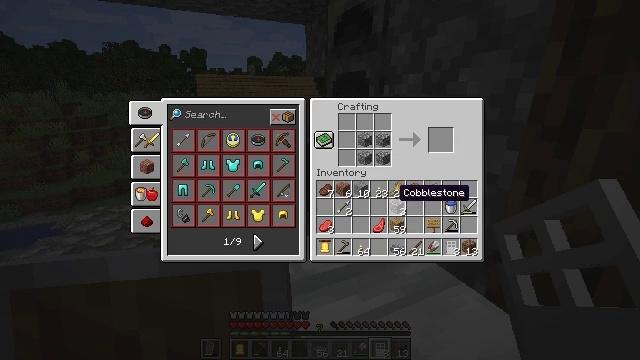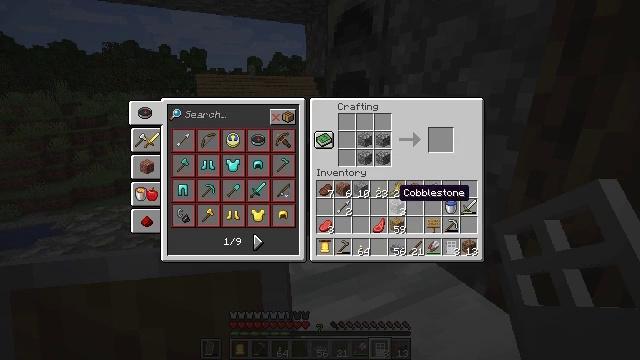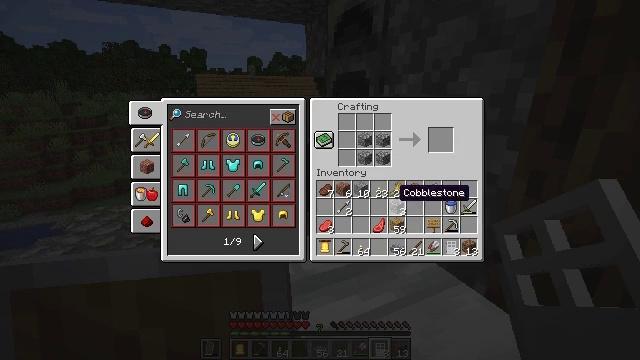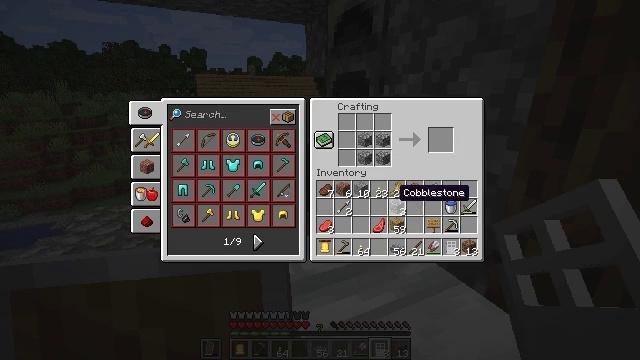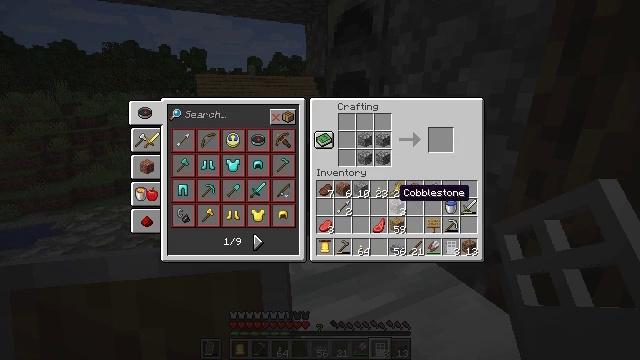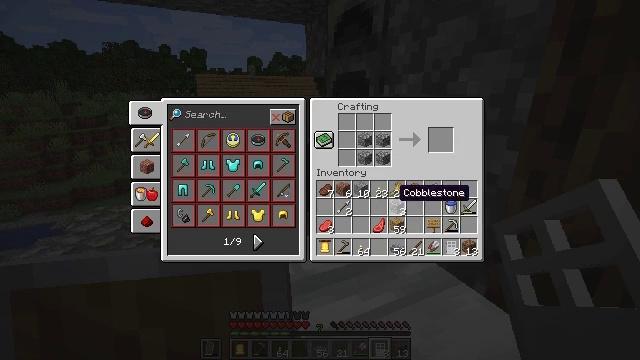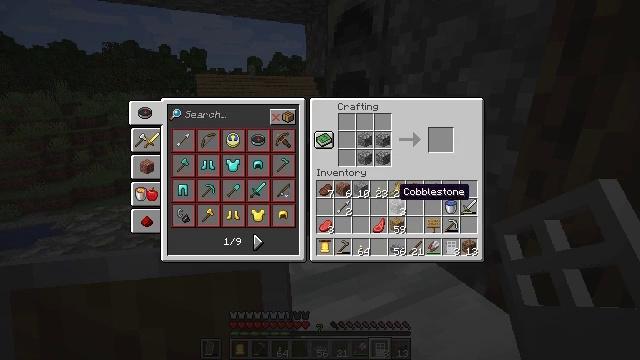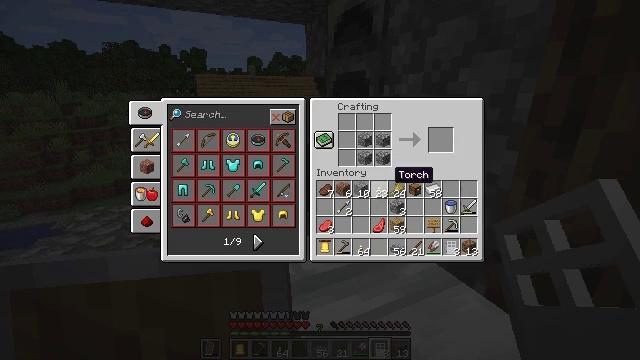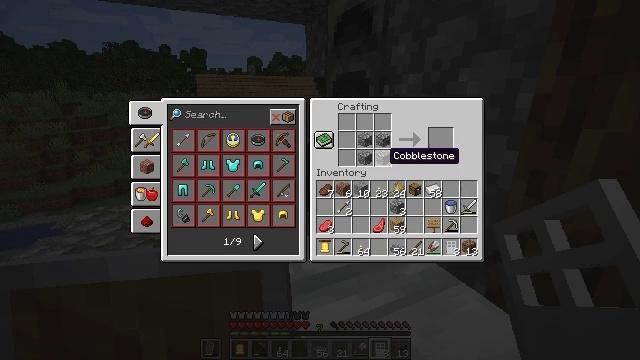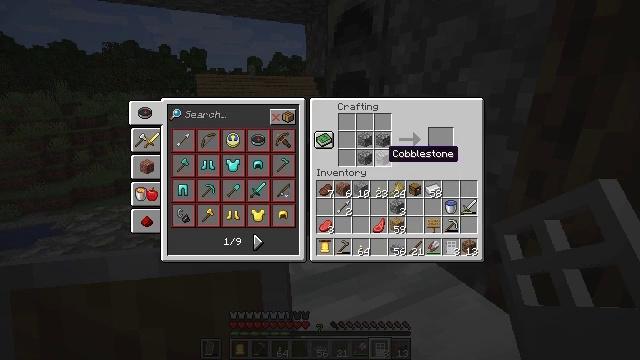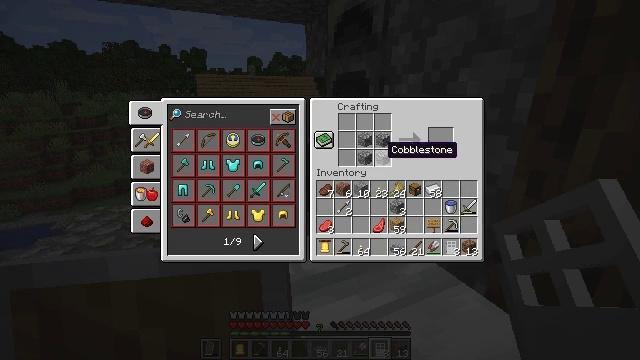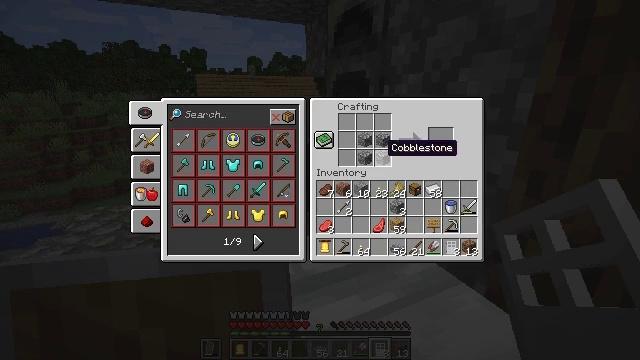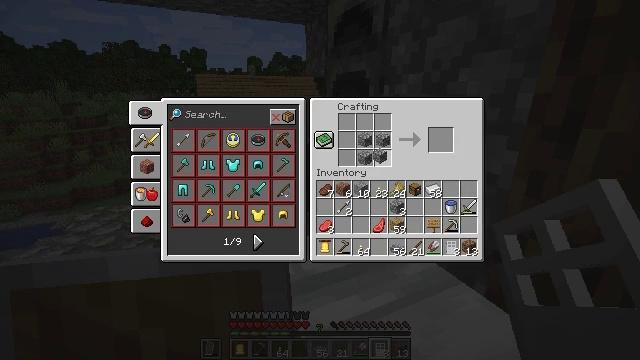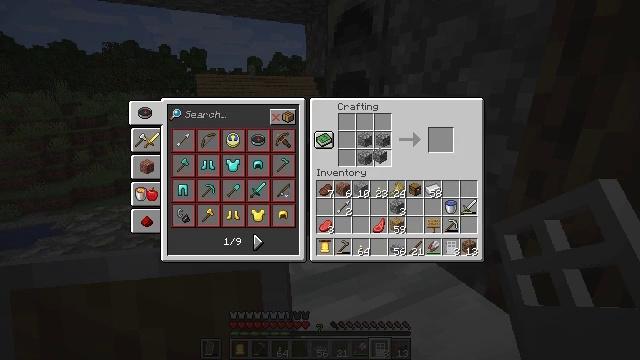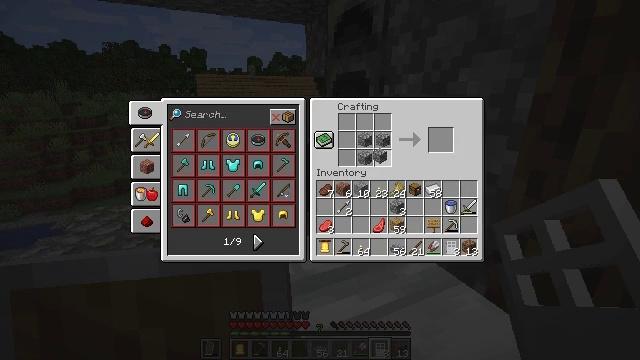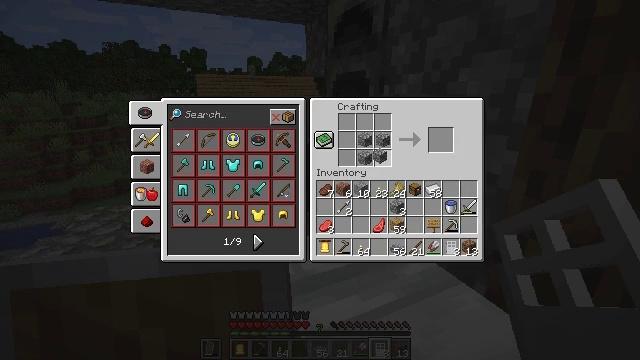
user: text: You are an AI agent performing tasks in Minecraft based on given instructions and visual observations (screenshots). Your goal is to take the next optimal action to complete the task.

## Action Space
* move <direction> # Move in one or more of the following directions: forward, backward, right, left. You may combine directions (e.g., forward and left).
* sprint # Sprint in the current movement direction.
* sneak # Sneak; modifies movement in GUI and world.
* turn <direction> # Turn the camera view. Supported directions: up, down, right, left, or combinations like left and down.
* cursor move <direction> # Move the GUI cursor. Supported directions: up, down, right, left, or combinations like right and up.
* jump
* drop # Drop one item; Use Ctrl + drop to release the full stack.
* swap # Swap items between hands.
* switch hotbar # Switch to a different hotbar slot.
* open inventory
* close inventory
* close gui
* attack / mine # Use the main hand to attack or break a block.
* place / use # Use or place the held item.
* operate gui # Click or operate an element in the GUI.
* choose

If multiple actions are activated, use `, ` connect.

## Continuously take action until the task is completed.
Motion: motion action
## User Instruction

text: Transform cobblestone into stone using a furnace.
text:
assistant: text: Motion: no_op
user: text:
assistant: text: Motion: no_op
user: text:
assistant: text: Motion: no_op
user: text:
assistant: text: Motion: no_op
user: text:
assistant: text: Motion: no_op
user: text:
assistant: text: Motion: no_op
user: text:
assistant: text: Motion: turn up
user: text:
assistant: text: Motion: turn up
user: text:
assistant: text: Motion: no_op
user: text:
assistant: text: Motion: no_op
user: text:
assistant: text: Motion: no_op
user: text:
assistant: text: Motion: attack / mine
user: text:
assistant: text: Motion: attack / mine
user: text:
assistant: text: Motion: attack / mine
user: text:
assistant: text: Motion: no_op
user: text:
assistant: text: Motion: no_op
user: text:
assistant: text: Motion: no_op
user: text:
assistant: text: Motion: no_op
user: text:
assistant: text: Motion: attack / mine
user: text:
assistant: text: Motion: attack / mine
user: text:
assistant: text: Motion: no_op
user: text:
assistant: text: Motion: no_op
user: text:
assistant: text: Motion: no_op
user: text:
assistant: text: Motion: turn down
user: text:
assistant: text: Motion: turn down
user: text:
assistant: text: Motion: turn down
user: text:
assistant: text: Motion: no_op
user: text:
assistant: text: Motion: no_op
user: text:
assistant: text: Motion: no_op
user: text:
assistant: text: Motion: no_op